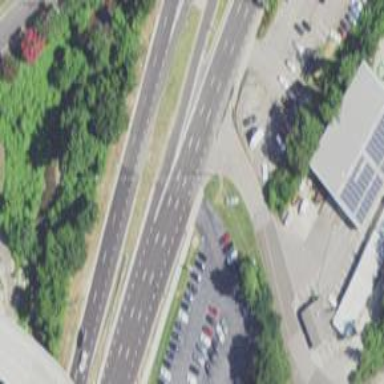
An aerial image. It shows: Tertiary link road with asphalt surface.